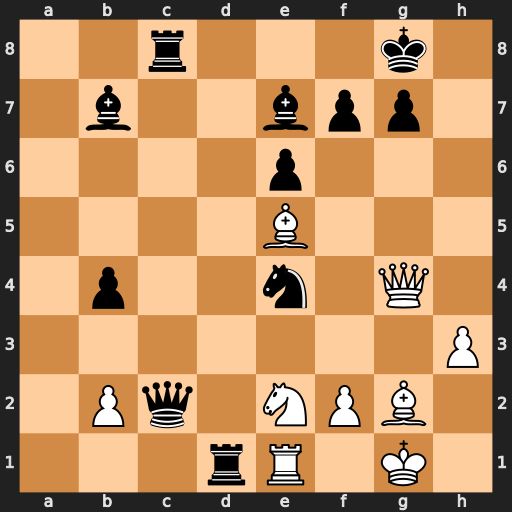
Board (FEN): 2r3k1/1b2bpp1/4p3/4B3/1p2n1Q1/7P/1Pq1NPB1/3rR1K1
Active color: w
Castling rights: -
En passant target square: -
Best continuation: Qxg7#